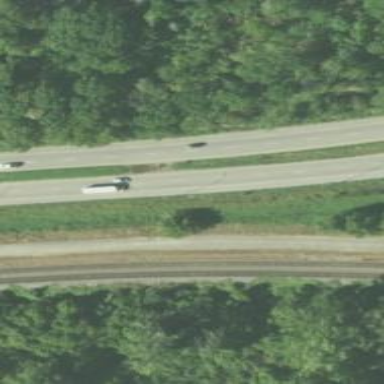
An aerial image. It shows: Expressway with asphalt surface classified as trunk highway.